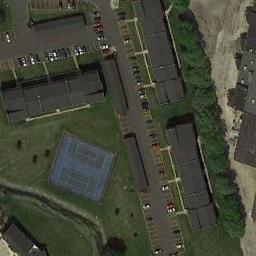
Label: tennis_court